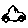
Label: car